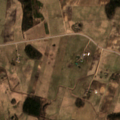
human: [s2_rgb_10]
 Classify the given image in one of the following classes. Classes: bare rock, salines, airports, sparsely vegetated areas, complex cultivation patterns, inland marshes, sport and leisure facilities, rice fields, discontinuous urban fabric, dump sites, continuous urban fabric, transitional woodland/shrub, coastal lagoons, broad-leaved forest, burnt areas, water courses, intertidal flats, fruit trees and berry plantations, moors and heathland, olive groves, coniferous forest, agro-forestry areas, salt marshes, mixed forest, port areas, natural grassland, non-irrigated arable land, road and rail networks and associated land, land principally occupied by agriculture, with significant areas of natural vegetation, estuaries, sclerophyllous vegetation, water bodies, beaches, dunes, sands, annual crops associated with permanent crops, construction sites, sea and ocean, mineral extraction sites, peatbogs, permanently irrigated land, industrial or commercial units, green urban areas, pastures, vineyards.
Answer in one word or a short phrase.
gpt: non-irrigated arable land, complex cultivation patterns, mixed forest